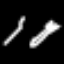
Label: fork